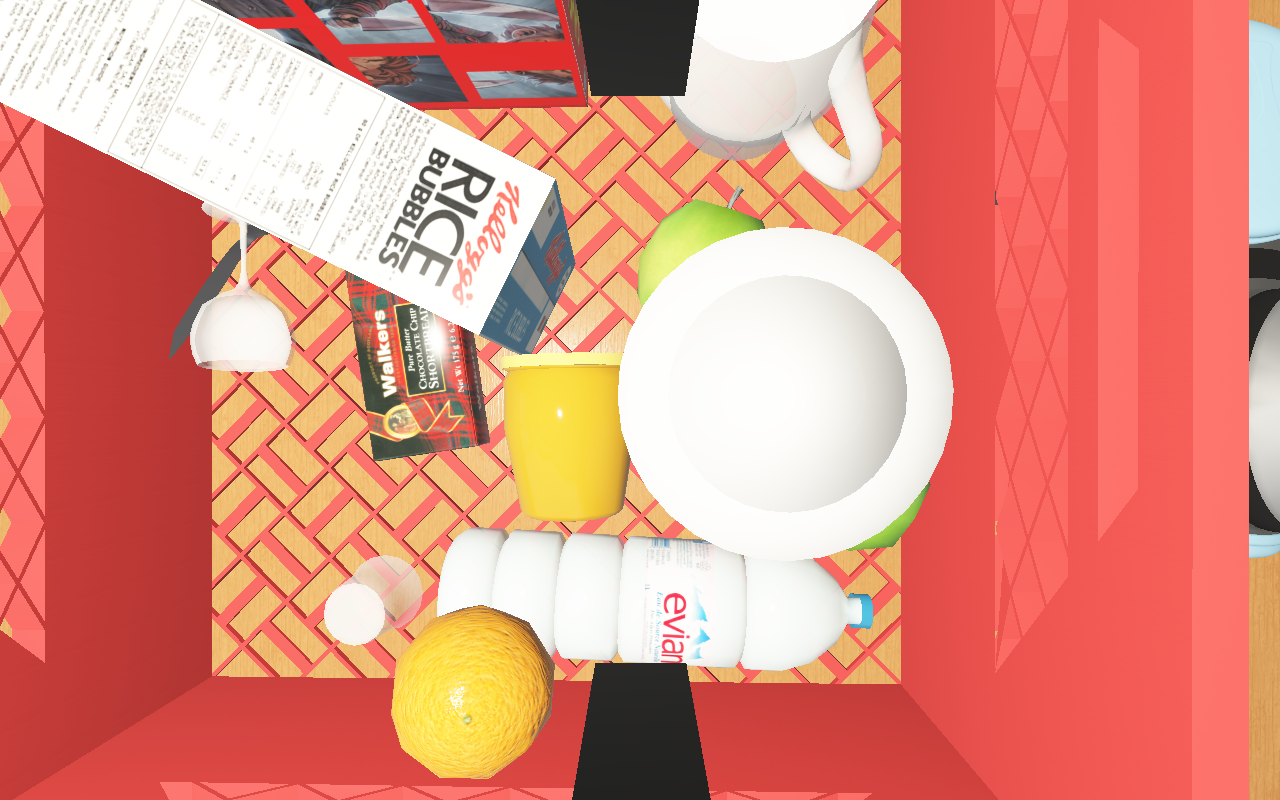
Objects in the scene:
apple
orange
orange
plate
glass
jam jar
cereal box